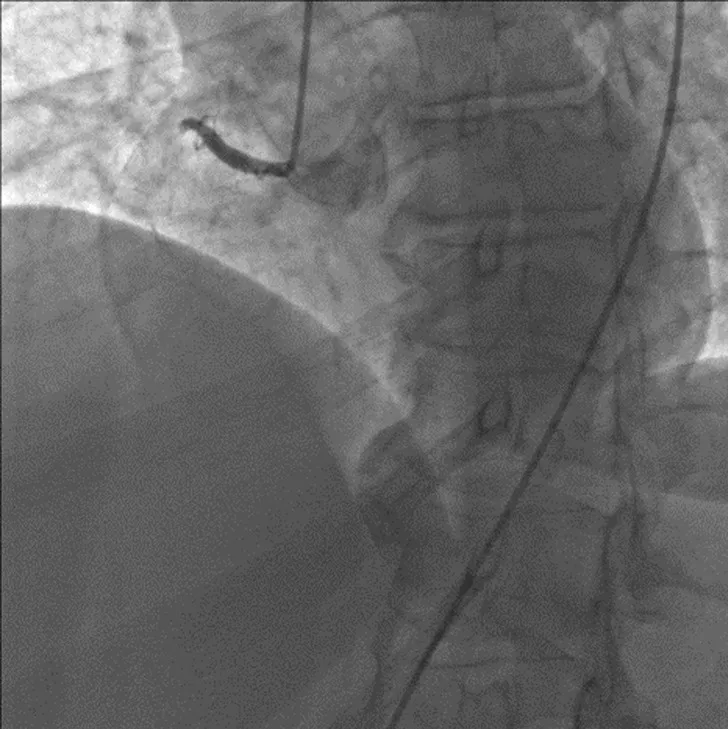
the patient's coronary angiography shows a total acute occlusion of the right coronary artery at its proximal part.
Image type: radiology (x_ray)